Question: I'm trying to add a button to the order create page in Magento, next to "Add Products by Sku" and "Add Products". I've tried adding $this-_addbutton code to the construct function of Mage_Adminhtml_Block_Sales_Order_Create_Items. But doing that causes that section to show up.
Here's where I want to add the button:

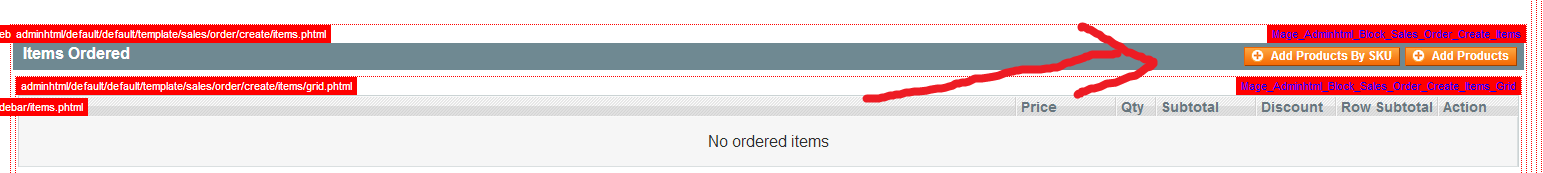
Answer: I won't say that it is proper answer but yes it will work for now.
In Mage_Adminhtml_Block_Sales_Order_Create_Items write this code in the beginning of method getButtonsHtml()
'''
$this->_buttons[] = array(
'id'=>'add_products_by_sku',
'title'=>'Add Products By SKU',
'label'=>'Add Products By SKU',
'class'=>'add',
'onclick'=>'',
);
'''